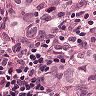
Metastatic tissue present: yes